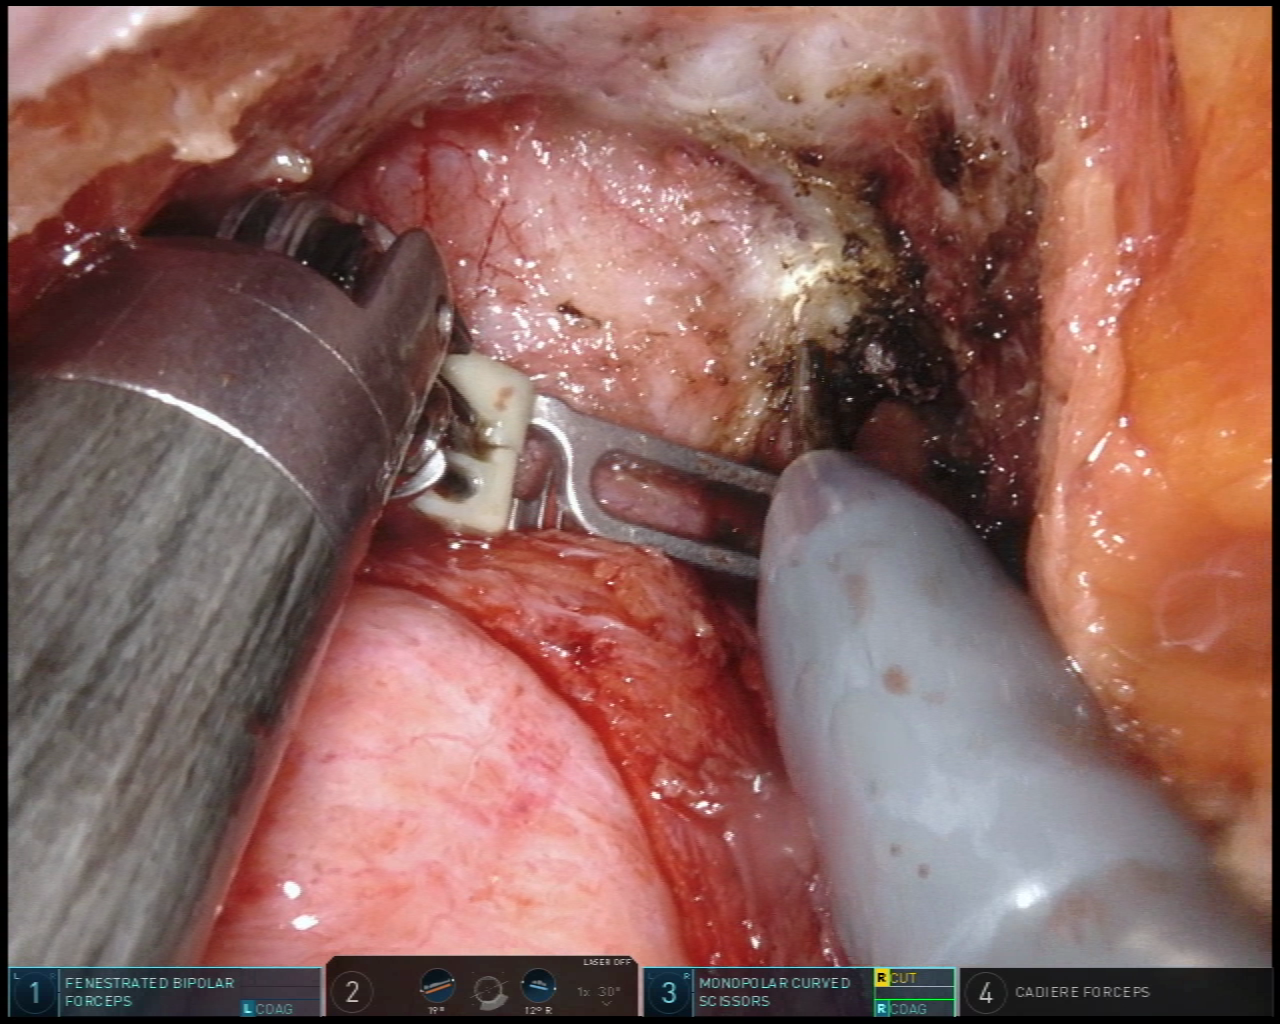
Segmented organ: vesicular_glands
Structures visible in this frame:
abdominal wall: no
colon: no
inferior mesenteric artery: no
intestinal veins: no
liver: no
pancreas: no
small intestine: no
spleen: no
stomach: no
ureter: no
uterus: no
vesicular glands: yes